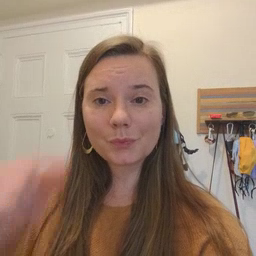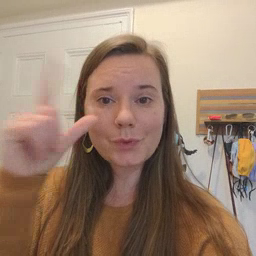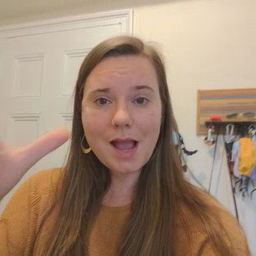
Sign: wake